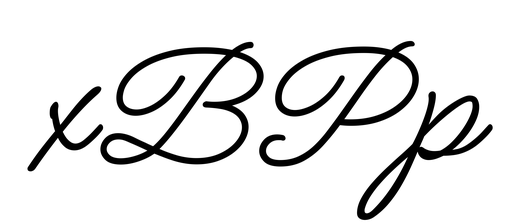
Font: MeowScript-Regular